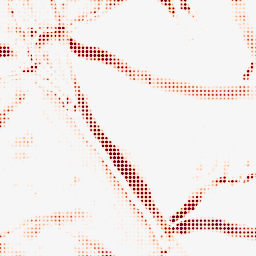
Category: morphological
Decomposition family: morphological_rect
Decomposition parameters: operation: opening
width: 20
height: 20
Upsampling method: sinc_hamming
Upsampling parameters: scale: 8
kernel_size: 4
Upsampling scale: 8